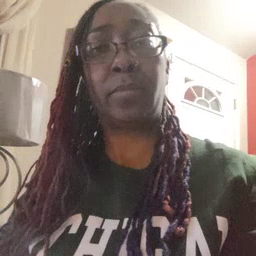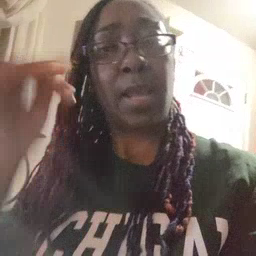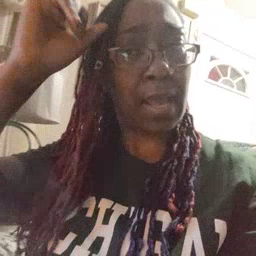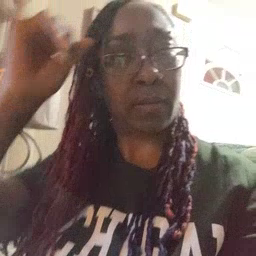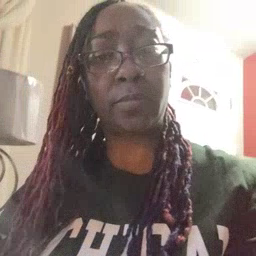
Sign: cow